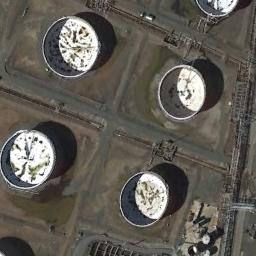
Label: storage_tank